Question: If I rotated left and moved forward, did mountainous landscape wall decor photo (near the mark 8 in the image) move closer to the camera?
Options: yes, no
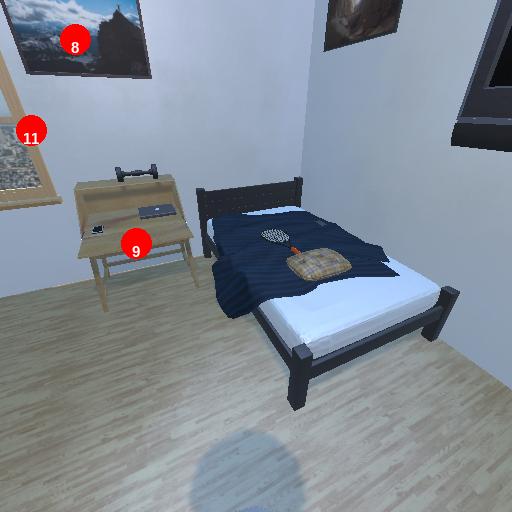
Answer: yes